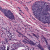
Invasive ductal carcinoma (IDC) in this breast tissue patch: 0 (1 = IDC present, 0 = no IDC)